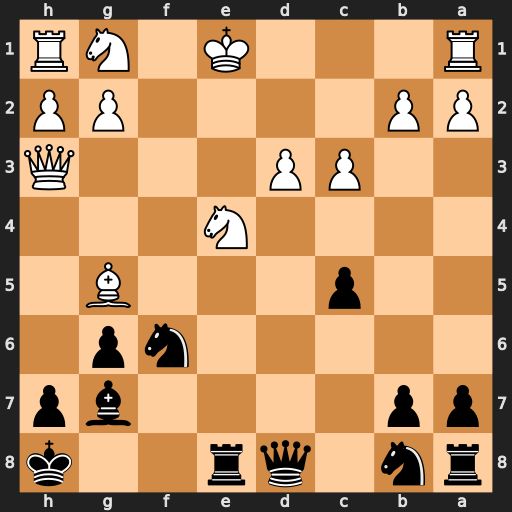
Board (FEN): rn1qr2k/pp4bp/5np1/2p3B1/4N3/2PP3Q/PP4PP/R3K1NR
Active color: b
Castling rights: KQ
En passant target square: -
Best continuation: Nxe4 Bxd8 Ng5+ Kd1 Nxh3 Nxh3 Rxd8